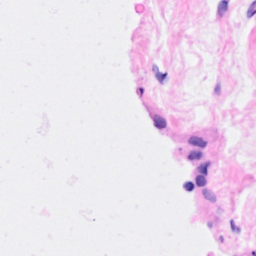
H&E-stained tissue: Breast